Question: In the following code, I am able to check with the debugger the values of self and childView.
'''
[self.navigationController pushViewController:childView animated:YES];
'''

However, I am not able to see the value of self.navigationController. How can I check if it is nil?
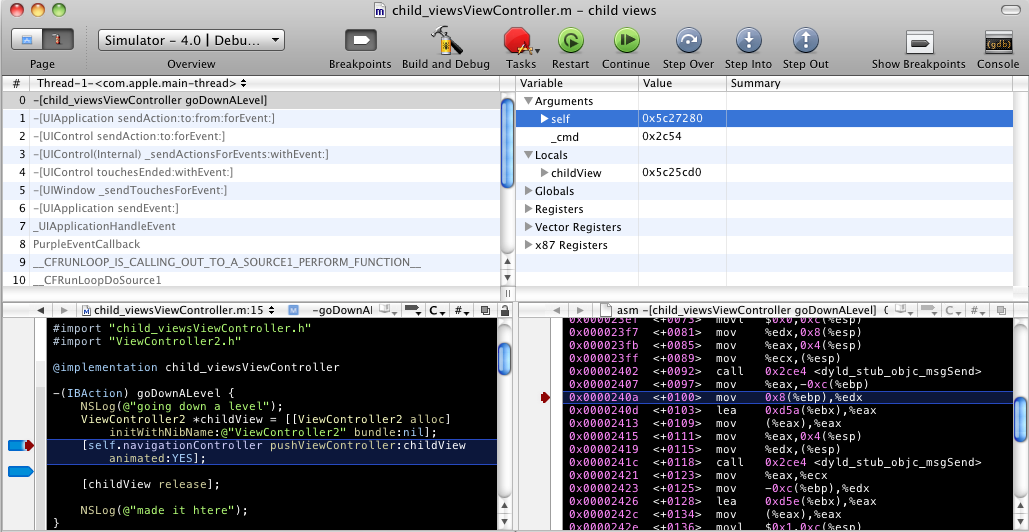
Answer: Just add the line:
'''
UINavigationController* navController = self.navigationController;
'''
And then set a breakpoint, or whatever else you want to do.